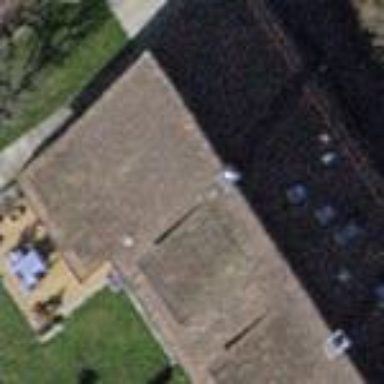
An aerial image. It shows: Semi-detached house.